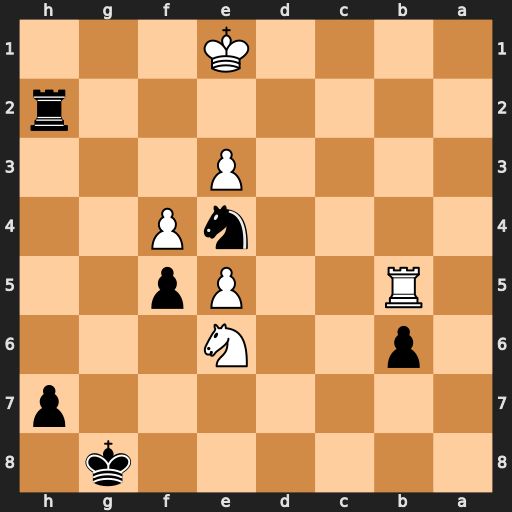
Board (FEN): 6k1/7p/1p2N3/1R2Pp2/4nP2/4P3/7r/4K3
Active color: b
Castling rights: -
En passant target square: -
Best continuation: Rh1+ Ke2 Nc3+ Kd3 Nxb5